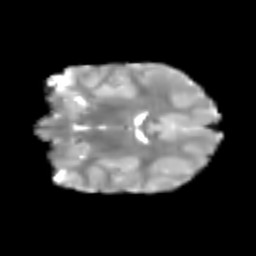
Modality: T2w
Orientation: coronal
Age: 7
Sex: male
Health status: healthy